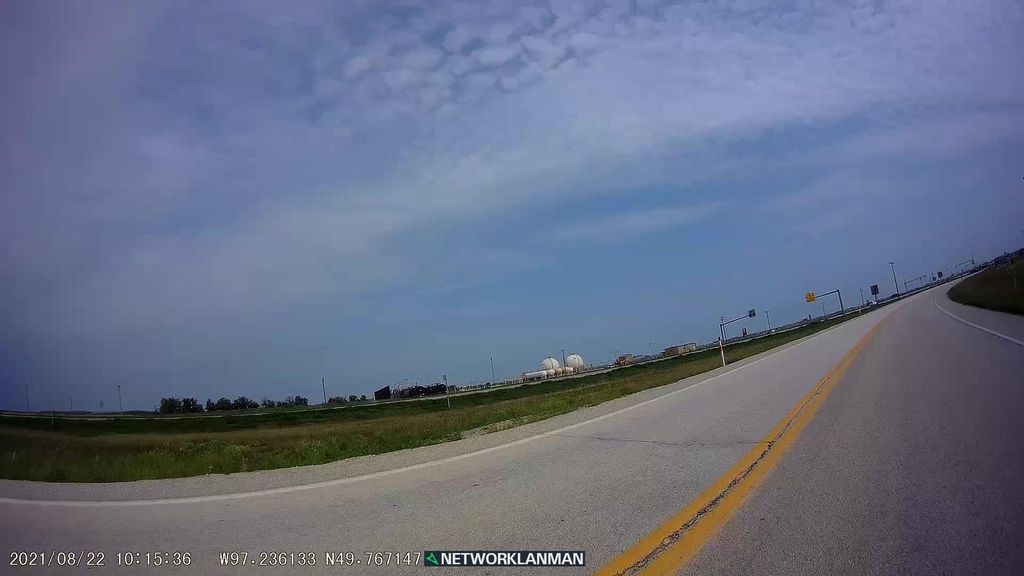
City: winnipeg